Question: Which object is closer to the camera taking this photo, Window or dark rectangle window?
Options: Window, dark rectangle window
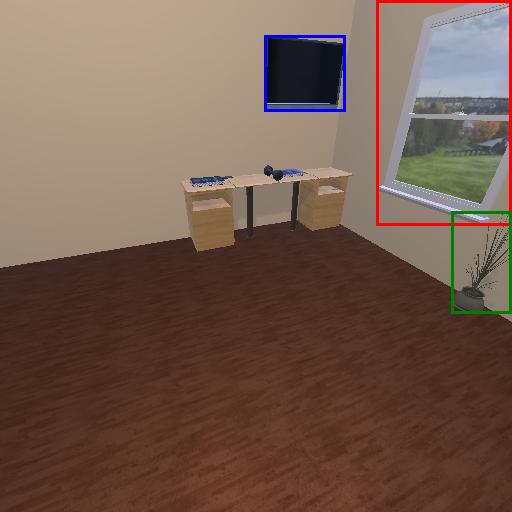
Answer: Window